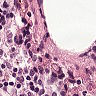
Metastatic tissue present: no